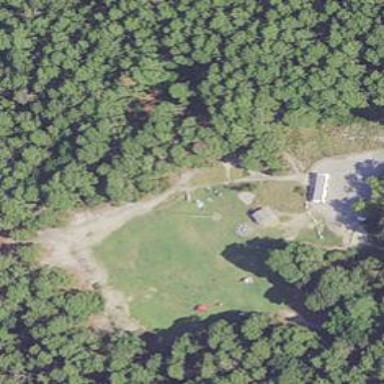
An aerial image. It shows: Campsite with picnic tables and tents only.